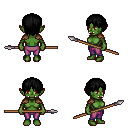
a pixel art fantasy rpg character, female body template, orc, green skin, leather shoulder armor, magenta pants, black plain hairstyle, spear, four views (front, back, left, right), 2x2 character sprite sheet, small pixel art, hard edges, no anti-aliasing